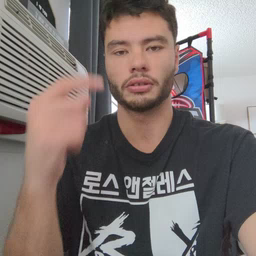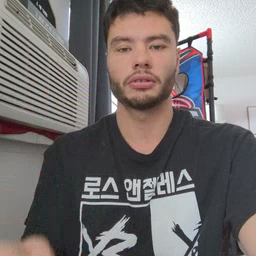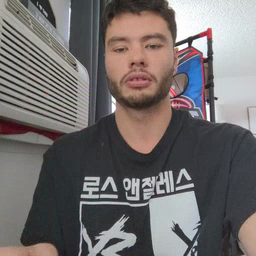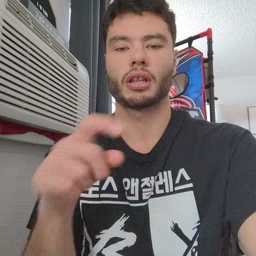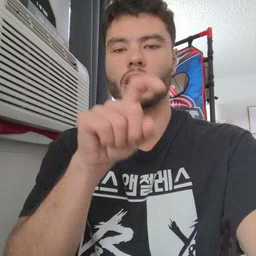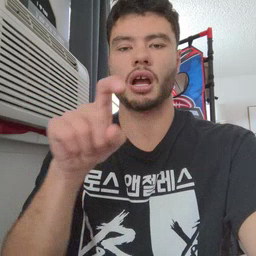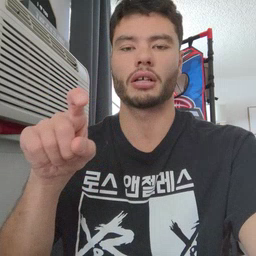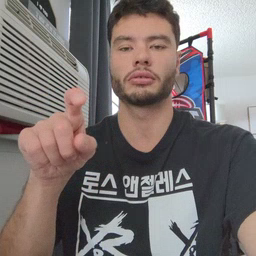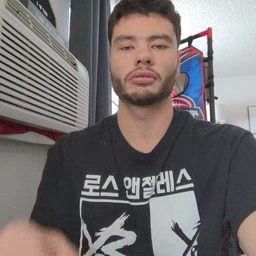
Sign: closet